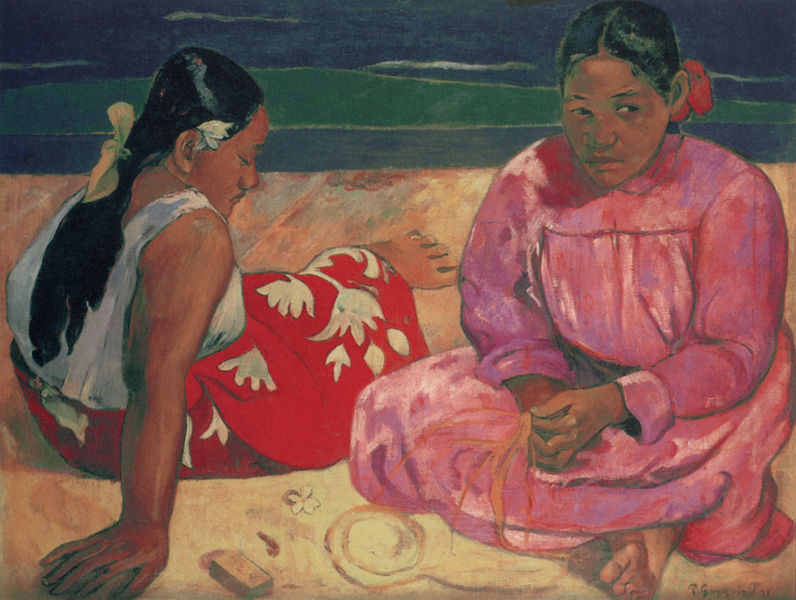
Titel: Tahitianerinnen (oder: Frauen am Strand)
Künstler: Paul Gauguin
Institution: Paris, Musée d’Orsay
Schlagwörter: blau, himmel, meer, wasser, weiß, frauen, grün, sand, blume, bunt, haar, kleid, schwarz, blüte, rot, beige, rock, schleife, hemd, haarschmuck, haare, rosa, strand, zwei, handarbeit, gauguin, flechten, südsee, fuss, handwerk, exotismus, indigen